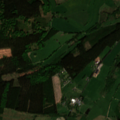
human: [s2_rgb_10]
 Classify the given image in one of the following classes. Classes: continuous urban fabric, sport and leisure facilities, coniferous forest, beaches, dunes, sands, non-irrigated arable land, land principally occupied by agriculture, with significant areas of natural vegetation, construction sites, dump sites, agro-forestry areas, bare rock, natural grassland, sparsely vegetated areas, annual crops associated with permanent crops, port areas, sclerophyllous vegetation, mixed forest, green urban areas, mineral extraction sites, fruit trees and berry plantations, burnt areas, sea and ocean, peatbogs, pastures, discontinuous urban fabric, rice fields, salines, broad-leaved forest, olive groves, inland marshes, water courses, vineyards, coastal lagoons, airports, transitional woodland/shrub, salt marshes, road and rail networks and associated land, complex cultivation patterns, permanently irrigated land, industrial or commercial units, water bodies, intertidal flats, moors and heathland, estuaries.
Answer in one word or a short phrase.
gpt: pastures, complex cultivation patterns, coniferous forest, mixed forest